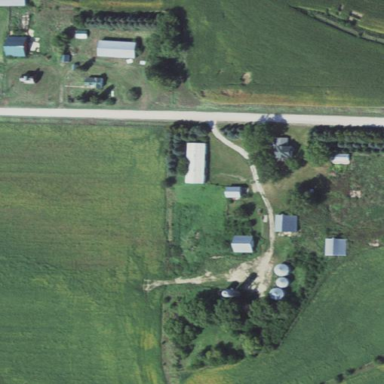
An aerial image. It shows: Farmyard area.